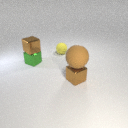
large brown rubber sphere in front of small brown metal cube